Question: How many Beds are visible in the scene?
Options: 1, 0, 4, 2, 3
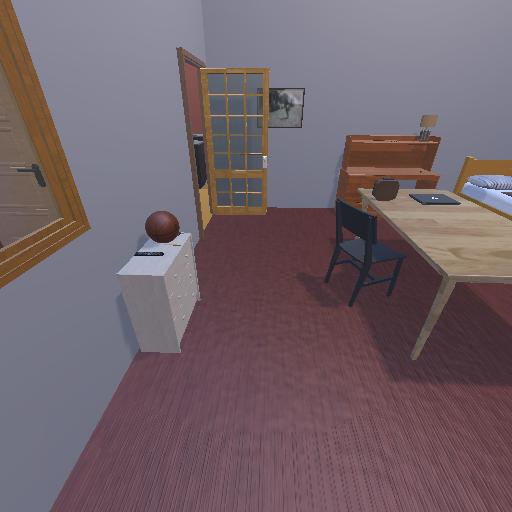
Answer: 1